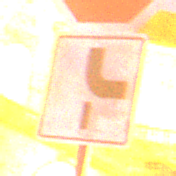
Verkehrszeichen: VerlaufVorfahrtsstrasse10
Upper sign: Stop
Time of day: Night
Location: Outdoor (Suburban)
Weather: PartlyCloudy
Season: NotSpecified
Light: Artificial